Question: I followed each step successfully from <URL>. I am able to import
'''
#import "CorePlot-CocoaTouch.h"
'''
But When I Build My Project I get linker Error.How I can resolve this error.
<URL> is the screenshot of the error that i am getting:

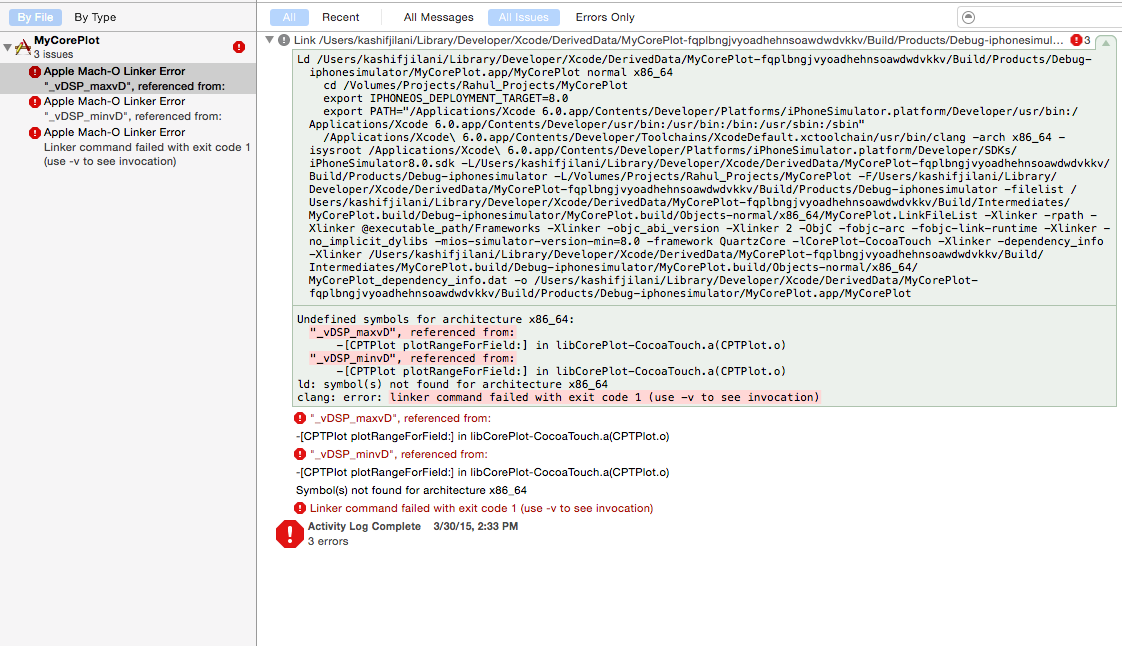
Answer: Those missing symbols are from the Accelerate framework. Recent Core Plot builds require your app to link that framework, too.